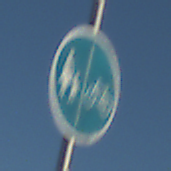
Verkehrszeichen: GetrennterRadUndGehwegRadwegRechts
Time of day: MorningAfternoon
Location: Outdoor (Nature)
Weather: Clear
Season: NotSpecified
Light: Natural